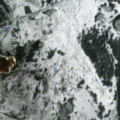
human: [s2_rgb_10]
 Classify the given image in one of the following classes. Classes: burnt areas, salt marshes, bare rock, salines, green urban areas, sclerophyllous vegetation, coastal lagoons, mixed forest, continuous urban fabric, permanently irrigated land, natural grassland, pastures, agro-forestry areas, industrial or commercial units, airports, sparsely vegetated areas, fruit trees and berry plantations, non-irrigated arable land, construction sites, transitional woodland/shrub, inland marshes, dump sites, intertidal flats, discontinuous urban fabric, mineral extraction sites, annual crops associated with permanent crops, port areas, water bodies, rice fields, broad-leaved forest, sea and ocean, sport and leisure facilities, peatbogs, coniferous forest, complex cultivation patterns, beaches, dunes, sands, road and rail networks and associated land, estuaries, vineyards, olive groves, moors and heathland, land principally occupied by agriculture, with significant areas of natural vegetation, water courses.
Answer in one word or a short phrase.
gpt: broad-leaved forest, sea and ocean